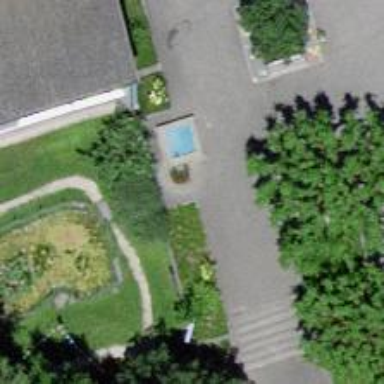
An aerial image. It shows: Beautiful fountain.